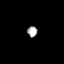
Tissue: prostate
Cell type: T cells
Senescence score: 0.3536
Nuclear area (px): 106
Mean DAPI intensity: 170.462